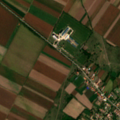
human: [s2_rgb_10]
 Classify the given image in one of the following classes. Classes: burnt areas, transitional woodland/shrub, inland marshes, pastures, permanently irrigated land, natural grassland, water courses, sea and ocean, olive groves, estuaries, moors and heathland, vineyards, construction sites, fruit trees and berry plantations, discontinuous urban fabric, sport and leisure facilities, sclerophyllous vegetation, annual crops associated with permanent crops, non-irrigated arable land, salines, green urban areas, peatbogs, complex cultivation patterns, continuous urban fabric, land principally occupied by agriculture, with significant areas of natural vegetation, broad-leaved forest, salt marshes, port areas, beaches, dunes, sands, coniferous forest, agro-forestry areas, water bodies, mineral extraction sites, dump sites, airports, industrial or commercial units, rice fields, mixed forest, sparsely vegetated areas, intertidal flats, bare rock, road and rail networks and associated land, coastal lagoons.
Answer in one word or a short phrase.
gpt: discontinuous urban fabric, non-irrigated arable land, pastures, complex cultivation patterns